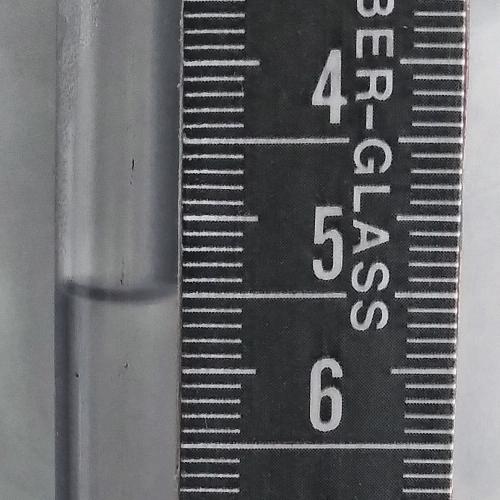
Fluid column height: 5.5 cm